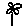
Label: flower